Question: I have setup my 'SKScene' the following way during initiation:
'''
-(id)initWithSize:(CGSize)size {
if (self = [super initWithSize:size]) {
self.backgroundColor = [SKColor clearColor];
}
return self;
}
'''
But somehow, what I am given is the following, which is black, not clear at all:

What am I missing here? How can I make this scene clear? I have already made the view holding the scene clear yet this is still what I get.
Update: I have also tried setting 'myView.opaque = NO;' but this did not help at all.
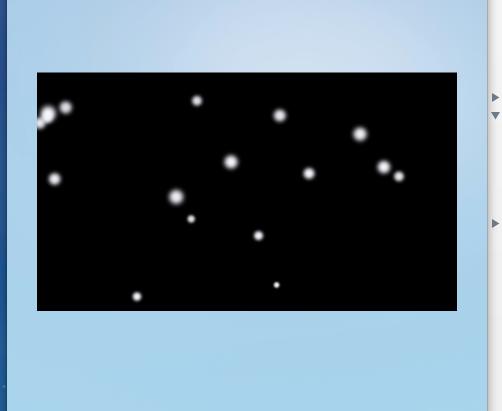
Answer: Setting it to clear is working correct, resulting in no colour, so black.
Set to any colour you like via
'''
self.backgroundColor = [SKColor colorWithRed:0.15 green:0.15 blue:0.3 alpha:1.0];
'''